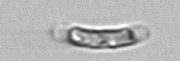
Label: Guinardia_striata